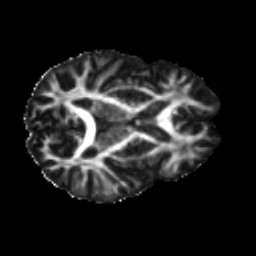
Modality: FA
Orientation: axial
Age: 37
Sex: male
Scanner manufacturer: ge
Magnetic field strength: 3 T
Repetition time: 7.8 s
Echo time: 0.061 s